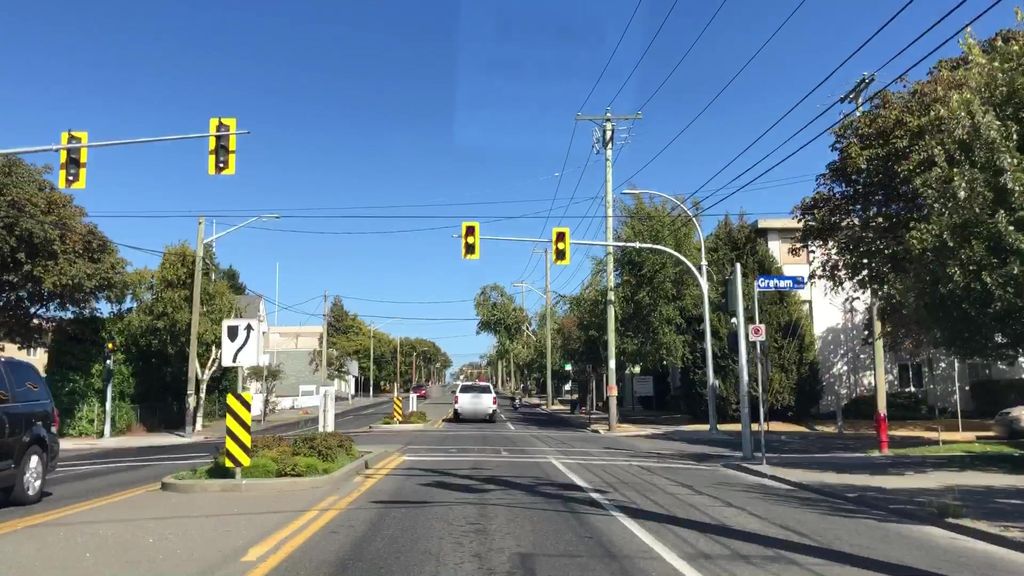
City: victoria